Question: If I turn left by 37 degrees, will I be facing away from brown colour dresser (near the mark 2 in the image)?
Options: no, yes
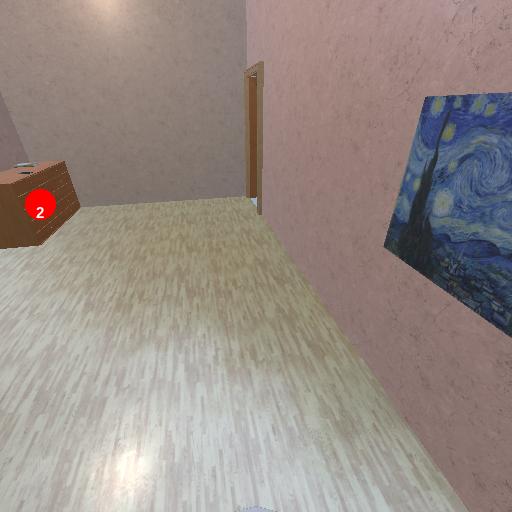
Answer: no